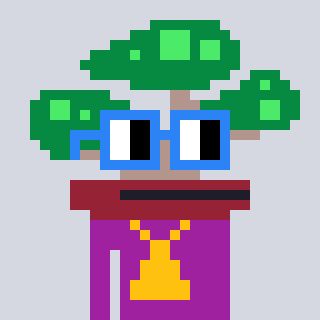
a pixel art character with square blue glasses, a bonsai-shaped head and a magenta-colored body on a cool background